Question: I am studying a java tutorial and saw that the way to find the x/y indexes of a JButton inside a GridLayout is to traverse a bidimensional array of buttons b which is associated to the layout and checking if
'b[i][j] == buttonReference'.
'''
@Override
public void actionPerformed(ActionEvent ae) {
JButton bx = (JButton) ae.getSource();
for (int i = 0; i < 5; i++)
for (int j = 0; j < 5; j++)
if (b[i][j] == bx)
{
bx.setBackground(Color.RED);
}
}
'''
Is there an easier way to get the X/Y indexes of a button?
Something like:
'''
JButton button = (JButton) ev.getSource();
int x = this.getContentPane().getComponentXIndex(button);
int y = this.getContentPane().getComponentYIndex(button);
'''
'this' being a GameWindow instance and 'ev' the ActionEvent triggered when the user presses the button.

In this case it should get: x == 2, y == 1
@GameWindow.java:
'''
package javaswingapplication;
import java.awt.Color;
import java.awt.GridLayout;
import java.awt.event.*;
import javax.swing.*;
public class GameWindow extends JFrame implements ActionListener
{
JButton b[][] = new JButton[5][5];
int v1[] = { 2, 5, 3, 7, 10 };
int v2[] = { 3, 5, 6, 9, 12 };
public GameWindow(String title)
{
super(title);
setLayout(new GridLayout(5, 5));
setDefaultCloseOperation(EXIT_ON_CLOSE );
for (int i = 0; i < 5; i++)
for (int j = 0; j < 5; j++)
{
b[i][j] = new JButton();
b[i][j].addActionListener(this);
add(b[i][j]);
}
}
@Override
public void actionPerformed(ActionEvent ae) {
((JButton)ae.getSource()).setBackground(Color.red);
}
}
'''
@JavaSwingApplication.java:
'''
package javaswingapplication;
public class JavaSwingApplication {
public static void main(String[] args) {
GameWindow g = new GameWindow("Game");
g.setVisible(true);
g.setSize(500, 500);
}
}
'''
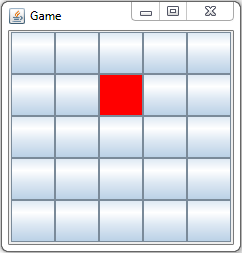
Answer: This example shows how to create a grid button that knows its location on the grid. The method 'getGridButton()' shows how to obtain a button reference efficiently based on its grid coordinates, and the action listener shows that the clicked and found buttons are identical.

'''
package gui;
import java.awt.EventQueue;
import java.awt.GridLayout;
import java.awt.event.ActionEvent;
import java.awt.event.ActionListener;
import java.util.ArrayList;
import java.util.List;
import javax.swing.JButton;
import javax.swing.JFrame;
import javax.swing.JPanel;
/**
* @see http://stackoverflow.com/questions/<PHONE>
*/
public class GridButtonPanel {
private static final int N = 5;
private final List<JButton> list = new ArrayList<JButton>();
private JButton getGridButton(int r, int c) {
int index = r * N + c;
return list.get(index);
}
private JButton createGridButton(final int row, final int col) {
final JButton b = new JButton("r" + row + ",c" + col);
b.addActionListener(new ActionListener() {
@Override
public void actionPerformed(ActionEvent e) {
JButton gb = GridButtonPanel.this.getGridButton(row, col);
System.out.println("r" + row + ",c" + col
+ " " + (b == gb)
+ " " + (b.equals(gb)));
}
});
return b;
}
private JPanel createGridPanel() {
JPanel p = new JPanel(new GridLayout(N, N));
for (int i = 0; i < N * N; i++) {
int row = i / N;
int col = i % N;
JButton gb = createGridButton(row, col);
list.add(gb);
p.add(gb);
}
return p;
}
private void display() {
JFrame f = new JFrame("GridButton");
f.setDefaultCloseOperation(JFrame.EXIT_ON_CLOSE);
f.add(createGridPanel());
f.pack();
f.setLocationRelativeTo(null);
f.setVisible(true);
}
public static void main(String[] args) {
EventQueue.invokeLater(new Runnable() {
@Override
public void run() {
new GridButtonPanel().display();
}
});
}
}
'''